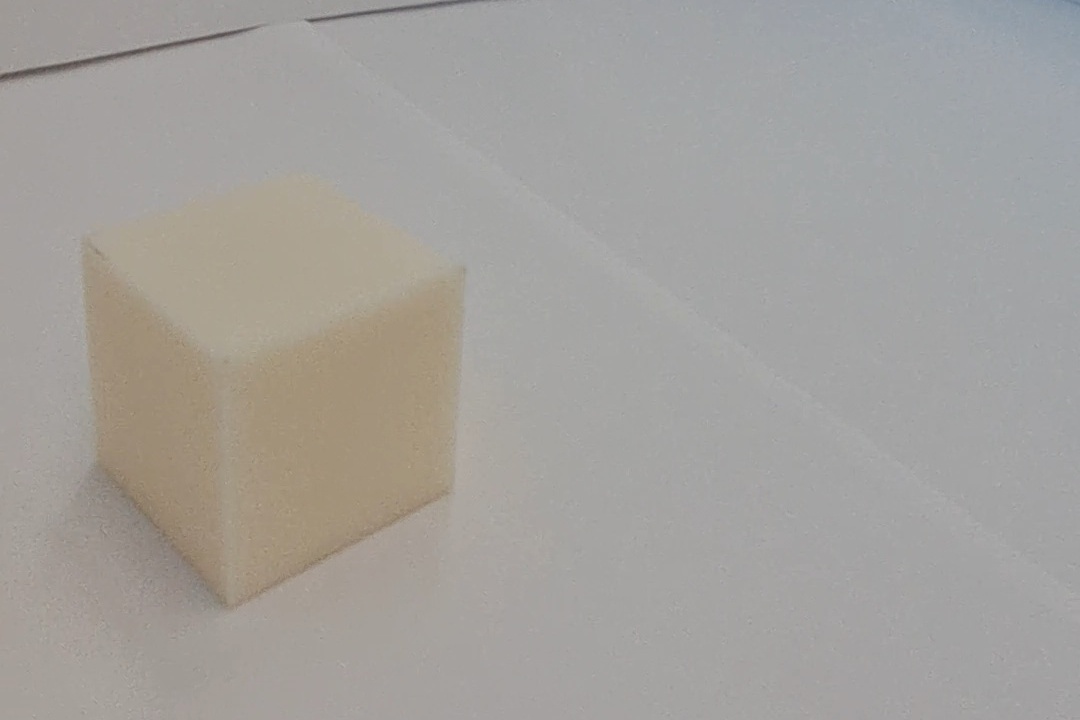
Label: Cuboid